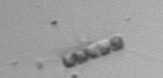
Label: Chaetoceros